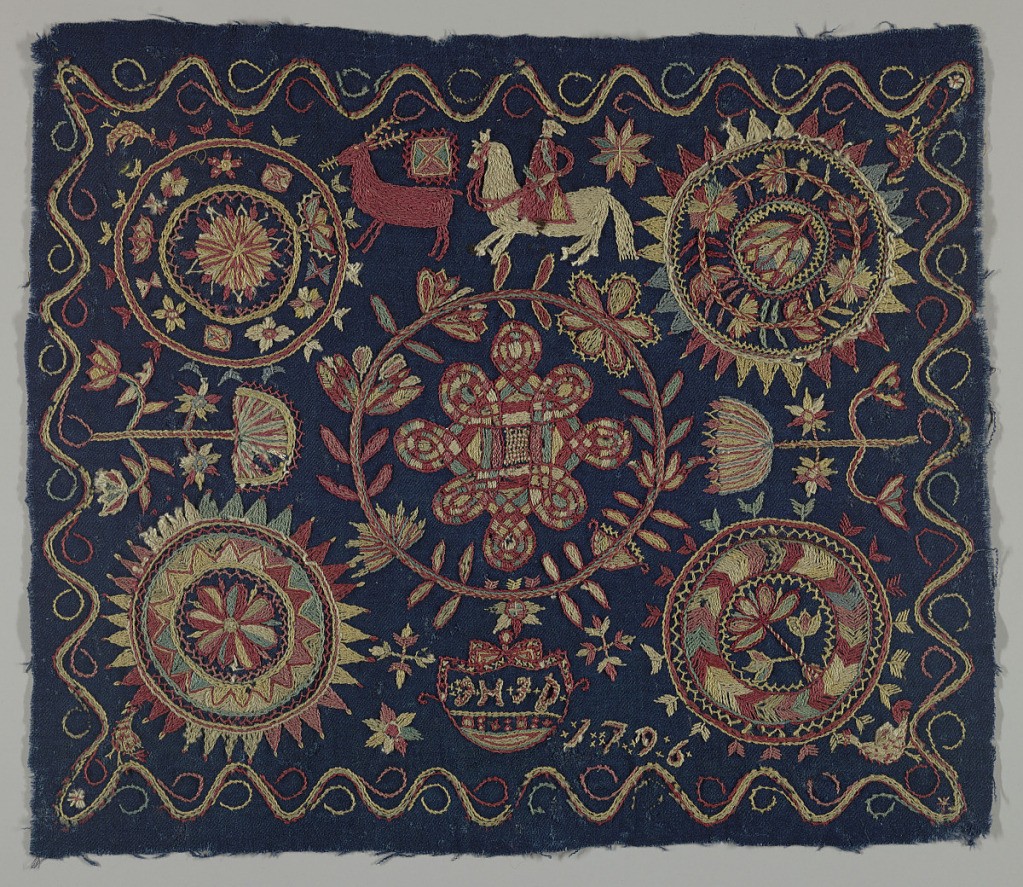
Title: Textile
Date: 1796
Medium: wool Technique: embroidered on twill weave
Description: Dark blue wool ground embroidered in coarse outline and filling stitches in polychrome wool yarns. The large central medallion has an interlace pattern inside a stylized floral wreath.  Above this are a reindeer and horse and rider, and below it a pendant framing the initials "JHJD."  A medallion in each corner contains a stylized floral pattern, and there is a continuous scrolling border around the four sides. The date 1796 appears near the lower edge.